Question: I have a report with three groups:
1. Project
2. RFI
3. Status
I am conditionally suppressing groups 2 and 3. In each suppress formula section respectively, it says
{?Sort}="RFI" (or "Status")
It does the suppression correctly. However, when it is sorted by Status, the status field is not in ascending order. Does anyone know hwy this would happen?
I can't choose a table in the Group Sort Order Formula either:

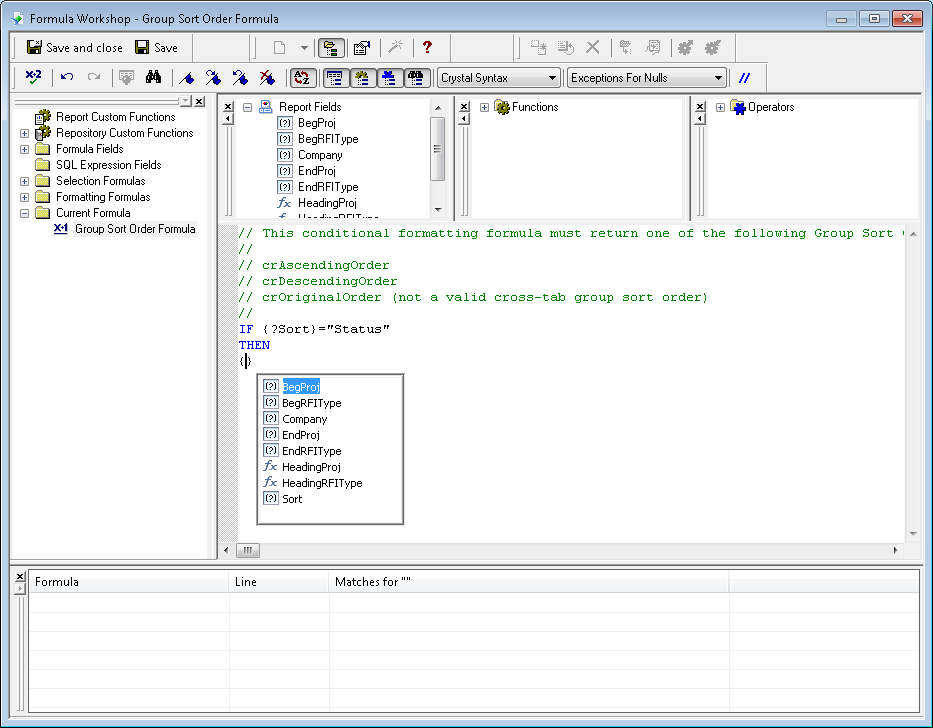
Answer: Suppressing report sections will have no bearing on how the records are sorted. A report will always have its records sorted from the outer-most group field to the inner-most group field. In your report, the records will first be sorted by "Project", then by "RFI", and finally by "Status" regardless of what you are or are not suppressing.
If you want to choose which field to sort the report by via a parameter, then you should create a formula field and sort by instead. So something like: 'if {?Sort}="RFI" then {table.RFI} else {table.Status}' but you'll need to get rid of your RFI and Status groups first.